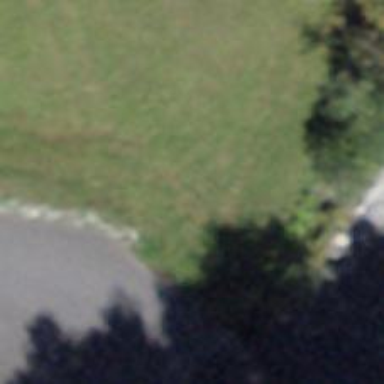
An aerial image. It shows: Path surfaced with fine gravel.